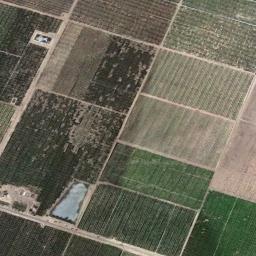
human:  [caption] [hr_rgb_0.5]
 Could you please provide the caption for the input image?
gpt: There are some green and bare rectangular farmland .

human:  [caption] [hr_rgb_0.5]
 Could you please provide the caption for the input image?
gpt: Some rectangular farmlands of different colors and sizes are arranged in neat rows and a small pool is surrounded by these farmlands .

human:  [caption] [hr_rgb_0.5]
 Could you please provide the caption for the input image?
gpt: Many neatly arranged dark green, light green and tan mixed rectangular farmlands of different sizes .

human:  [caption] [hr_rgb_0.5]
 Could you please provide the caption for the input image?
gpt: There are numerous different crops in rectangular farmlands .

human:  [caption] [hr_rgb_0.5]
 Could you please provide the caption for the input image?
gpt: There are some rectangular farmlands of different colors or sizes .